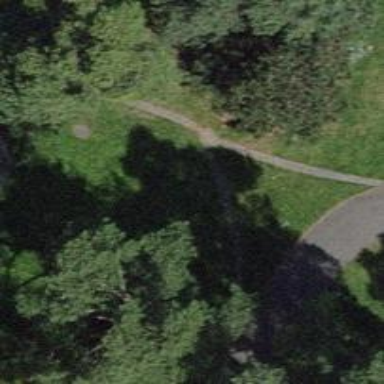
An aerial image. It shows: Path with settled surface.